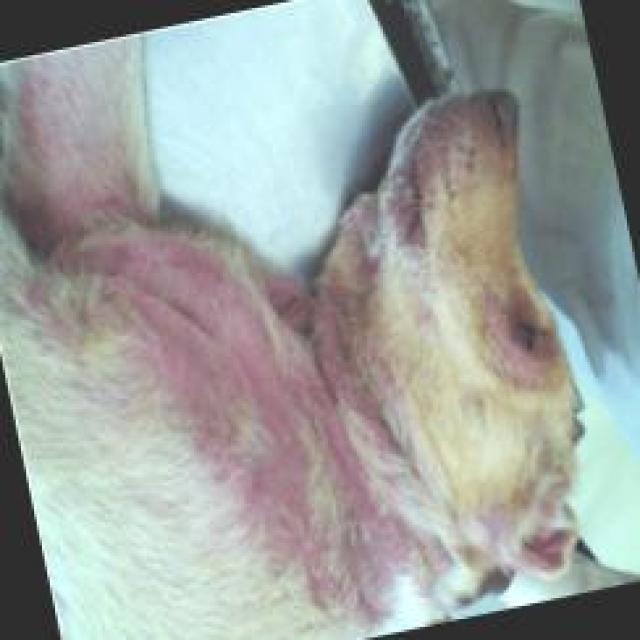
Canine hypersensitivity reaction — allergic skin response with urticaria, erythema, pruritus, and angioedema. May be food, environmental, or flea allergy related.